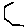
Label: hexagon